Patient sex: M
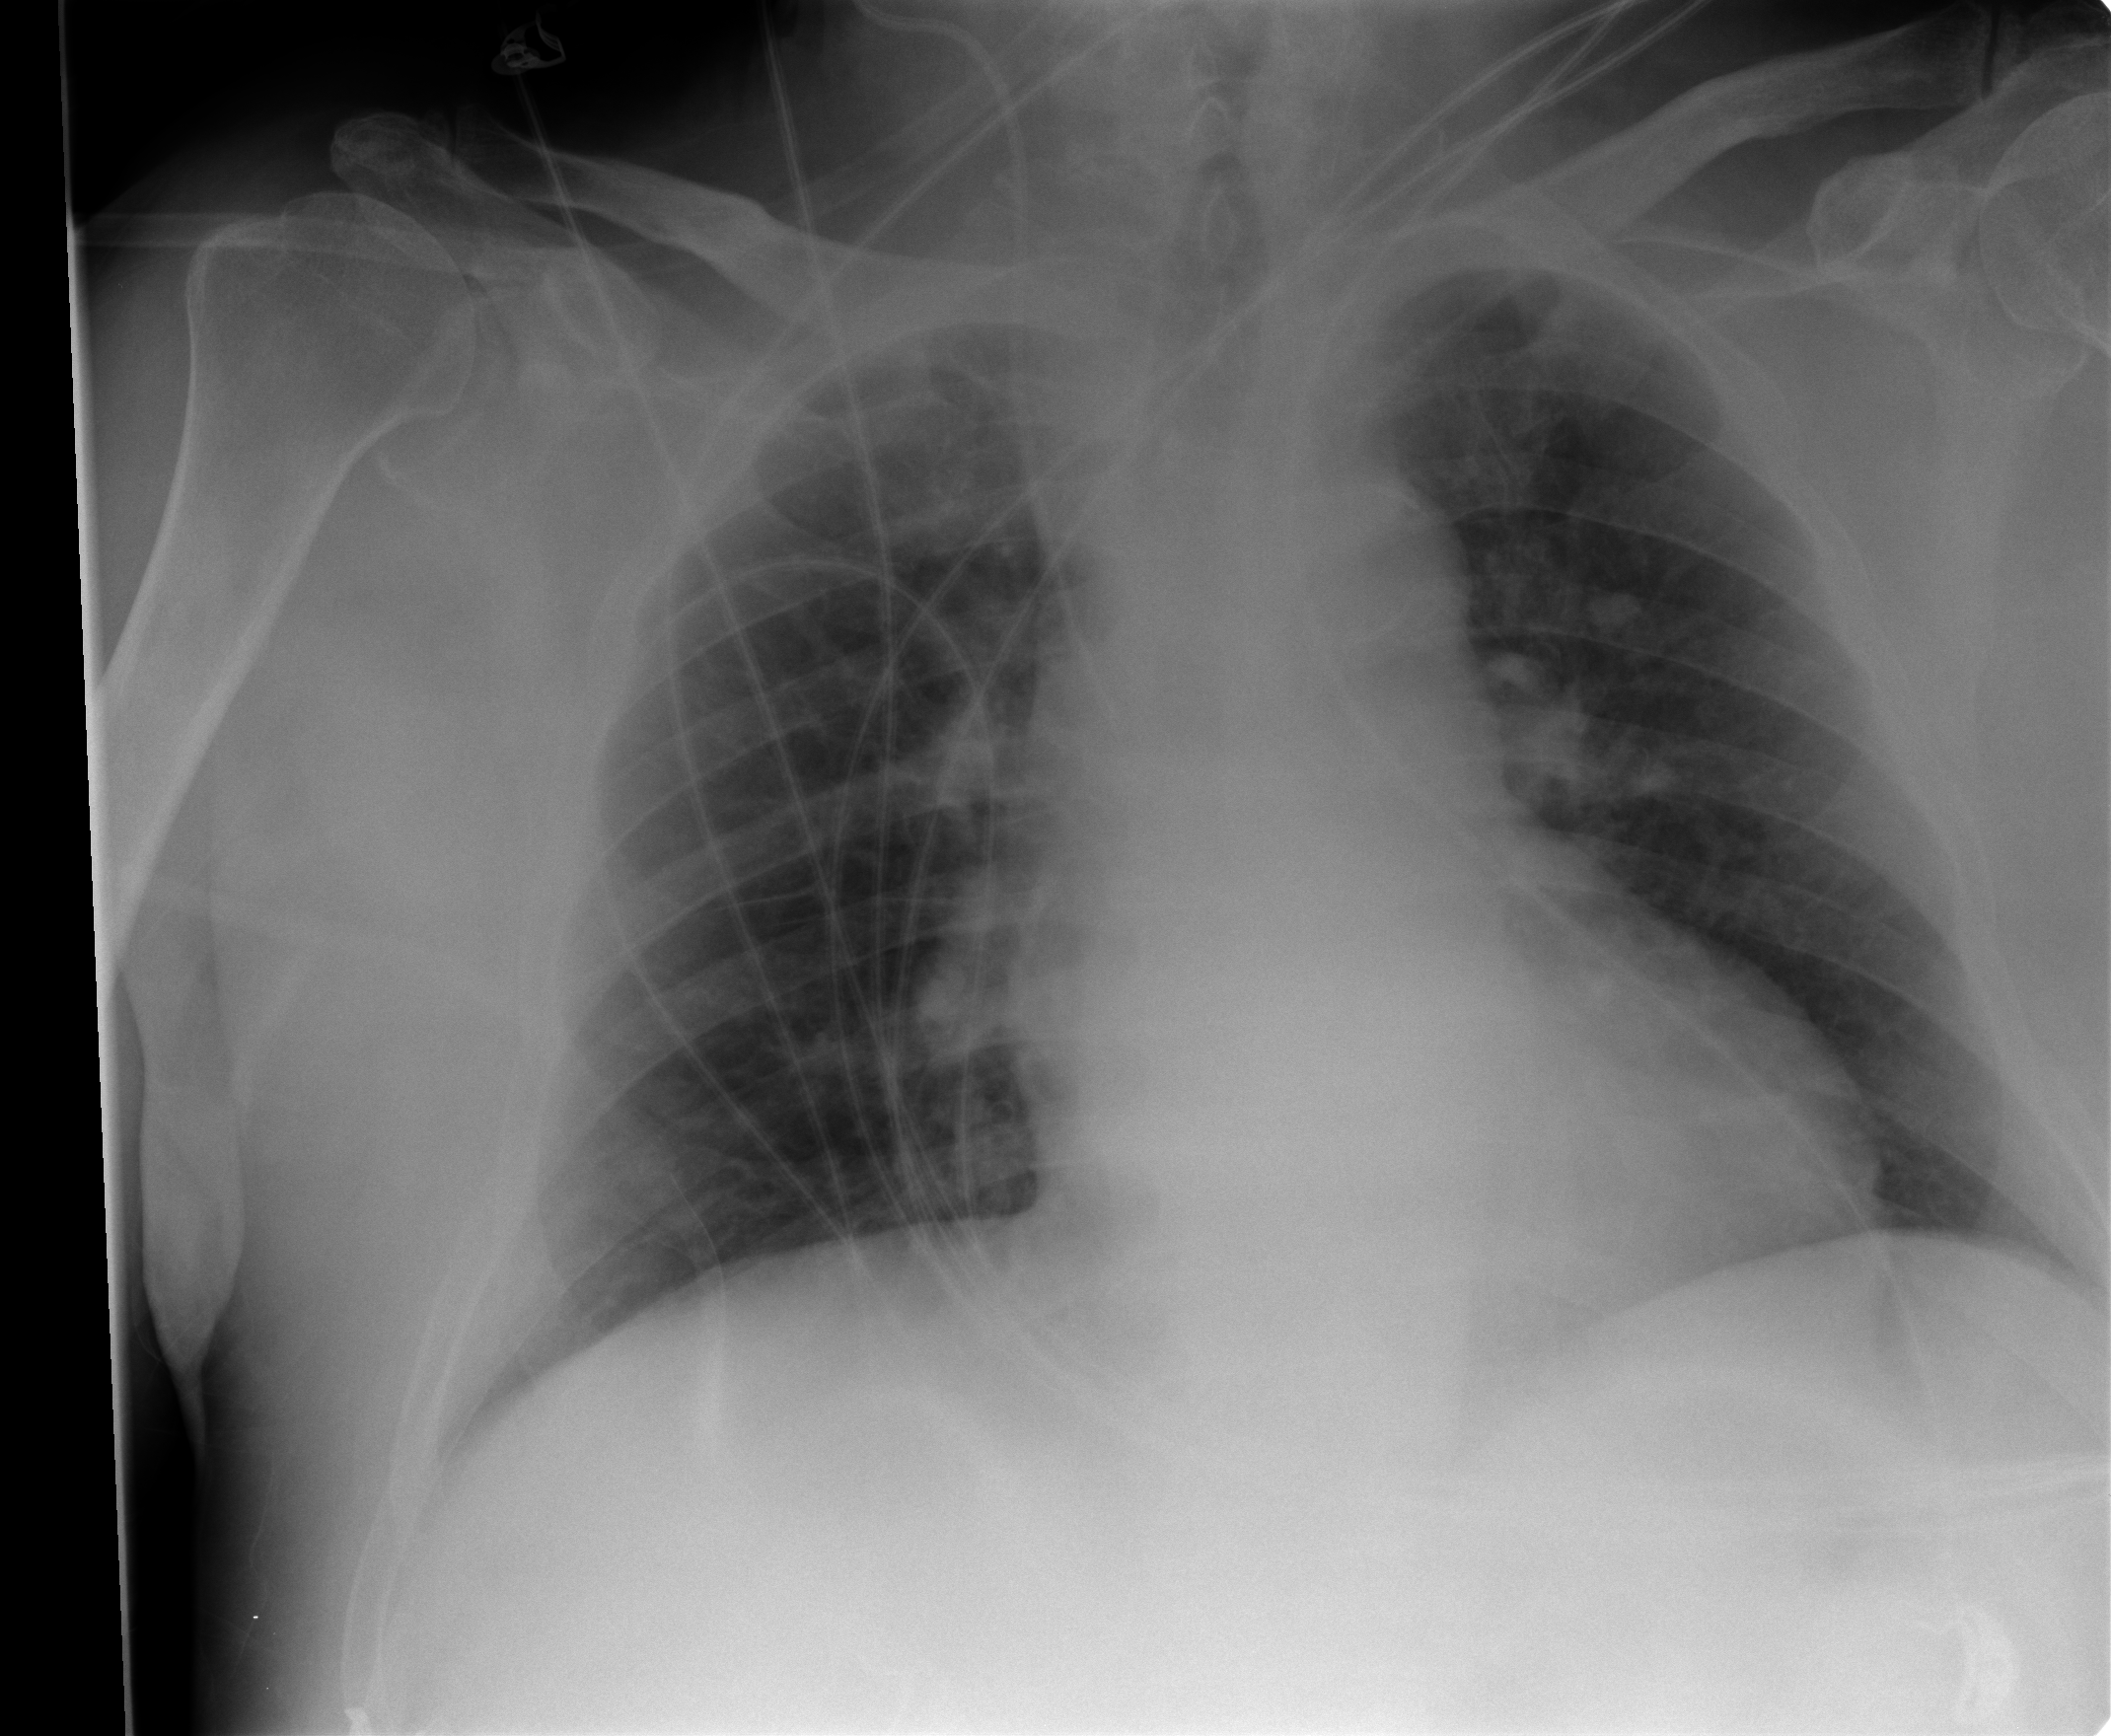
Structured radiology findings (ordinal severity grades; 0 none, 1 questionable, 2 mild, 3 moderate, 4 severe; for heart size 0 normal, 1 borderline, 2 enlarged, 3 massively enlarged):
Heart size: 0
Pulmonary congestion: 0
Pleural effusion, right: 0
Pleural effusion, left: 0
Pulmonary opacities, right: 0
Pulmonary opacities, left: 0
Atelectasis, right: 1
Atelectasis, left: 0